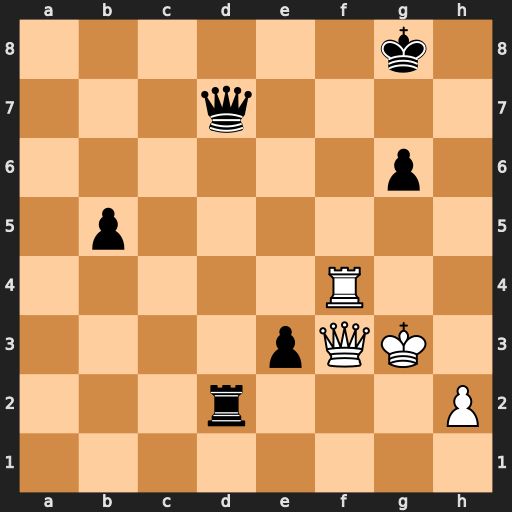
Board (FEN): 6k1/3q4/6p1/1p6/5R2/4pQK1/3r3P/8
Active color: w
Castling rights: -
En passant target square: -
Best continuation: Rf8+ Kh7 Rf7+